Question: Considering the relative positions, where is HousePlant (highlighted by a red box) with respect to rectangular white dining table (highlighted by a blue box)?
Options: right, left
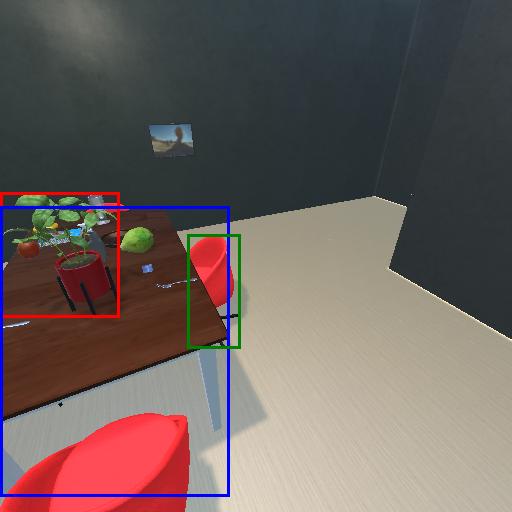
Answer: right